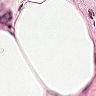
Metastatic tissue present: no